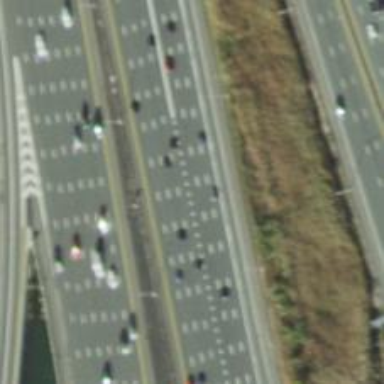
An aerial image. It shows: Onramp on motorway_link.